Interaction volume radius: 10 \u00c5
Interaction volume height: 10 \u00c5
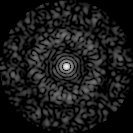
Disorder parameter: 0.788